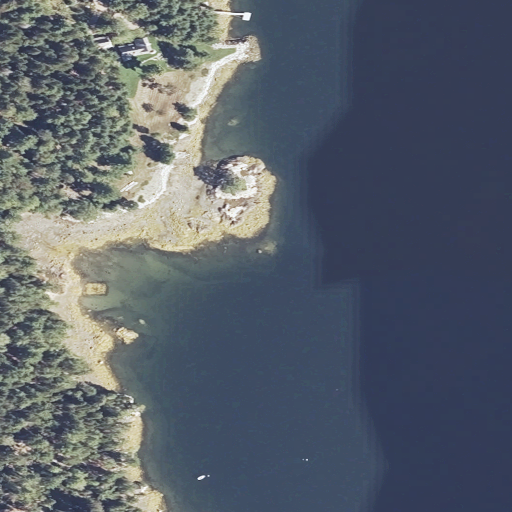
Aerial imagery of island in Maine named Closson Island containing open water, evergreen forest, herbaceous wetlands, mixed forest, low intensity development, medium intensity development, and open development